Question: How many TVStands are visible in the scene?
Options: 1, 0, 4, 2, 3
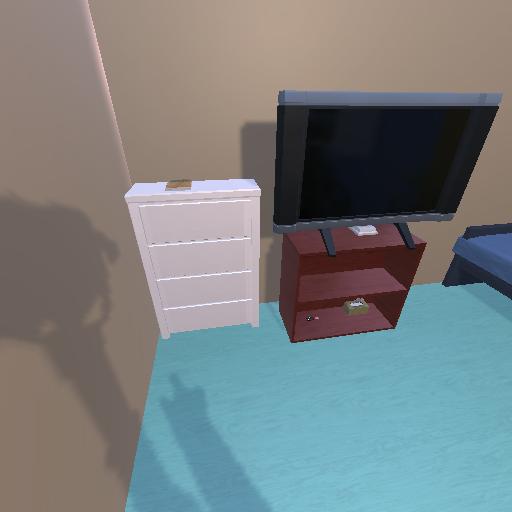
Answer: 1